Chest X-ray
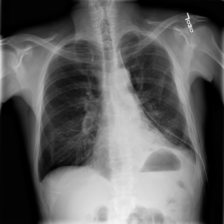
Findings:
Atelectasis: negative
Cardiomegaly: negative
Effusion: negative
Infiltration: negative
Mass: negative
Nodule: negative
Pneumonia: negative
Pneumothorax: negative
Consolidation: positive
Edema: negative
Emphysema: negative
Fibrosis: negative
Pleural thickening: negative
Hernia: negative